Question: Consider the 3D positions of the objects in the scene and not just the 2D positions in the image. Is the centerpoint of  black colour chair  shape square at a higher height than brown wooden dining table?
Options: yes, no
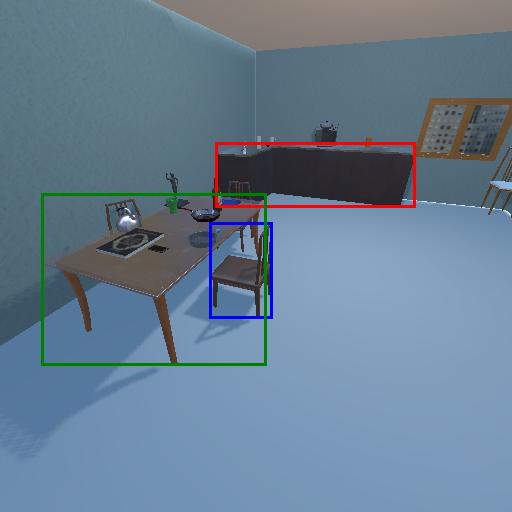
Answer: yes